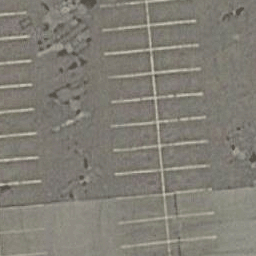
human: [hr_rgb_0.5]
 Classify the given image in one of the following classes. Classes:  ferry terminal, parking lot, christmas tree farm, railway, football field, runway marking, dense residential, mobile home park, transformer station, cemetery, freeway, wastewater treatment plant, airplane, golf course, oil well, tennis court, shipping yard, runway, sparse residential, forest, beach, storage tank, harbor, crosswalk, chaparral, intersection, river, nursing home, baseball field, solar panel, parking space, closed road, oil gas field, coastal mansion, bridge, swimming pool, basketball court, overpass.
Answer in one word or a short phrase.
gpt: parking space